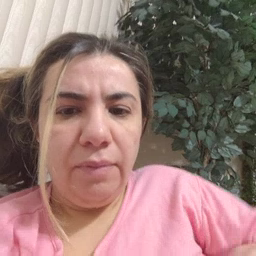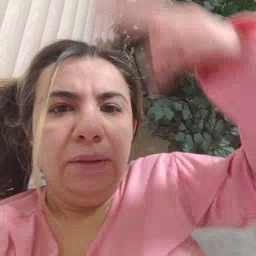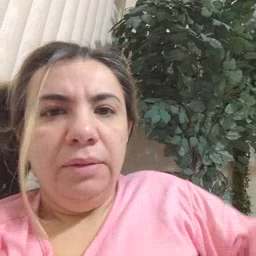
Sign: high